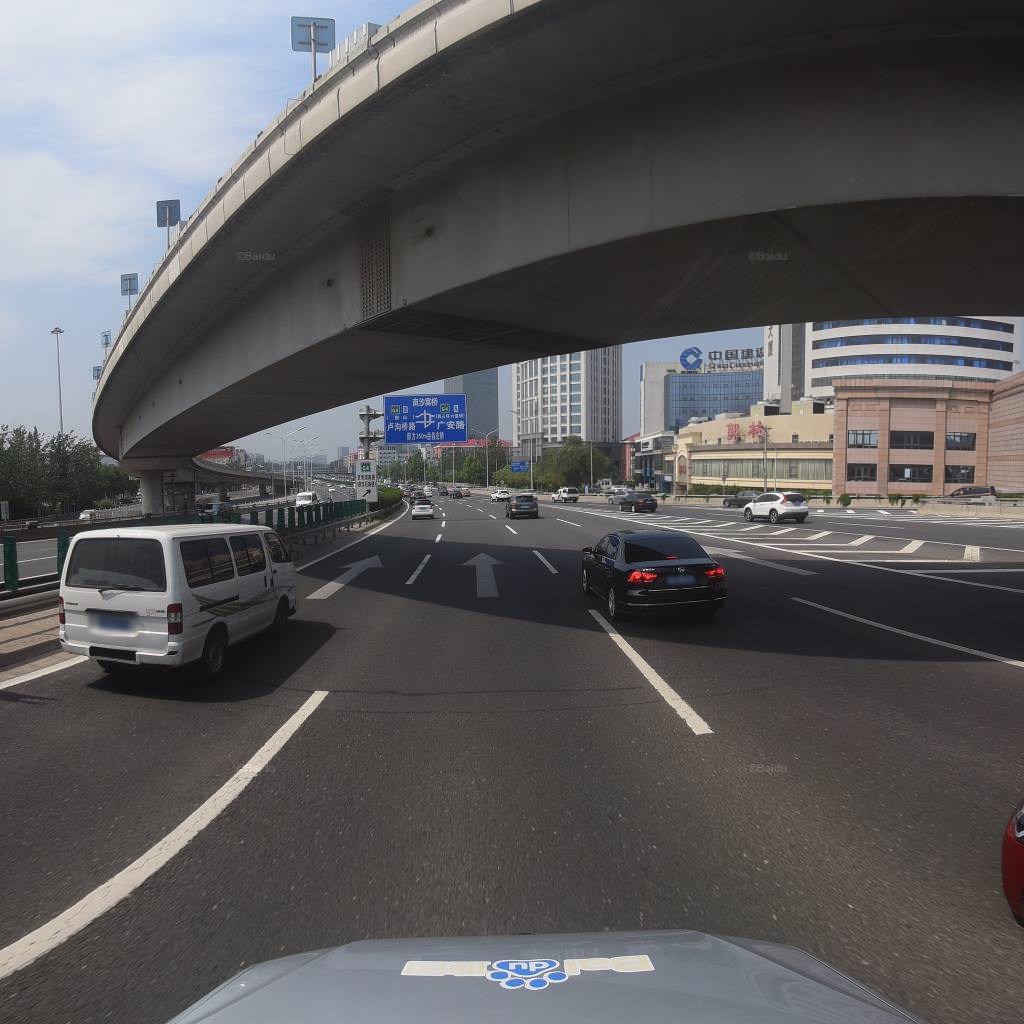
Region: Fengtai
Road damage annotations: transverse patch, transverse patch